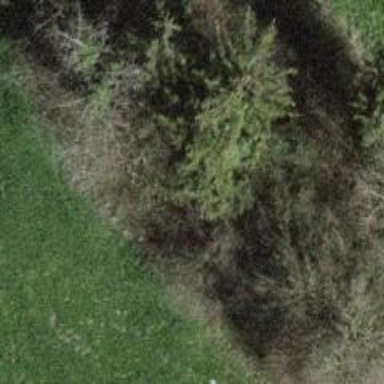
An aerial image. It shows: Single tag "natural: tree."